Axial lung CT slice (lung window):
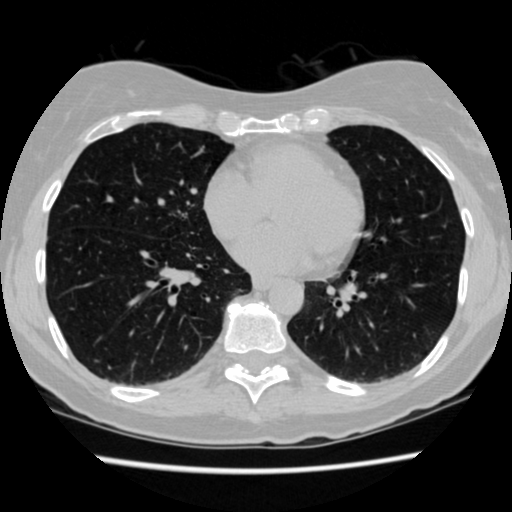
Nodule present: no